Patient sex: M
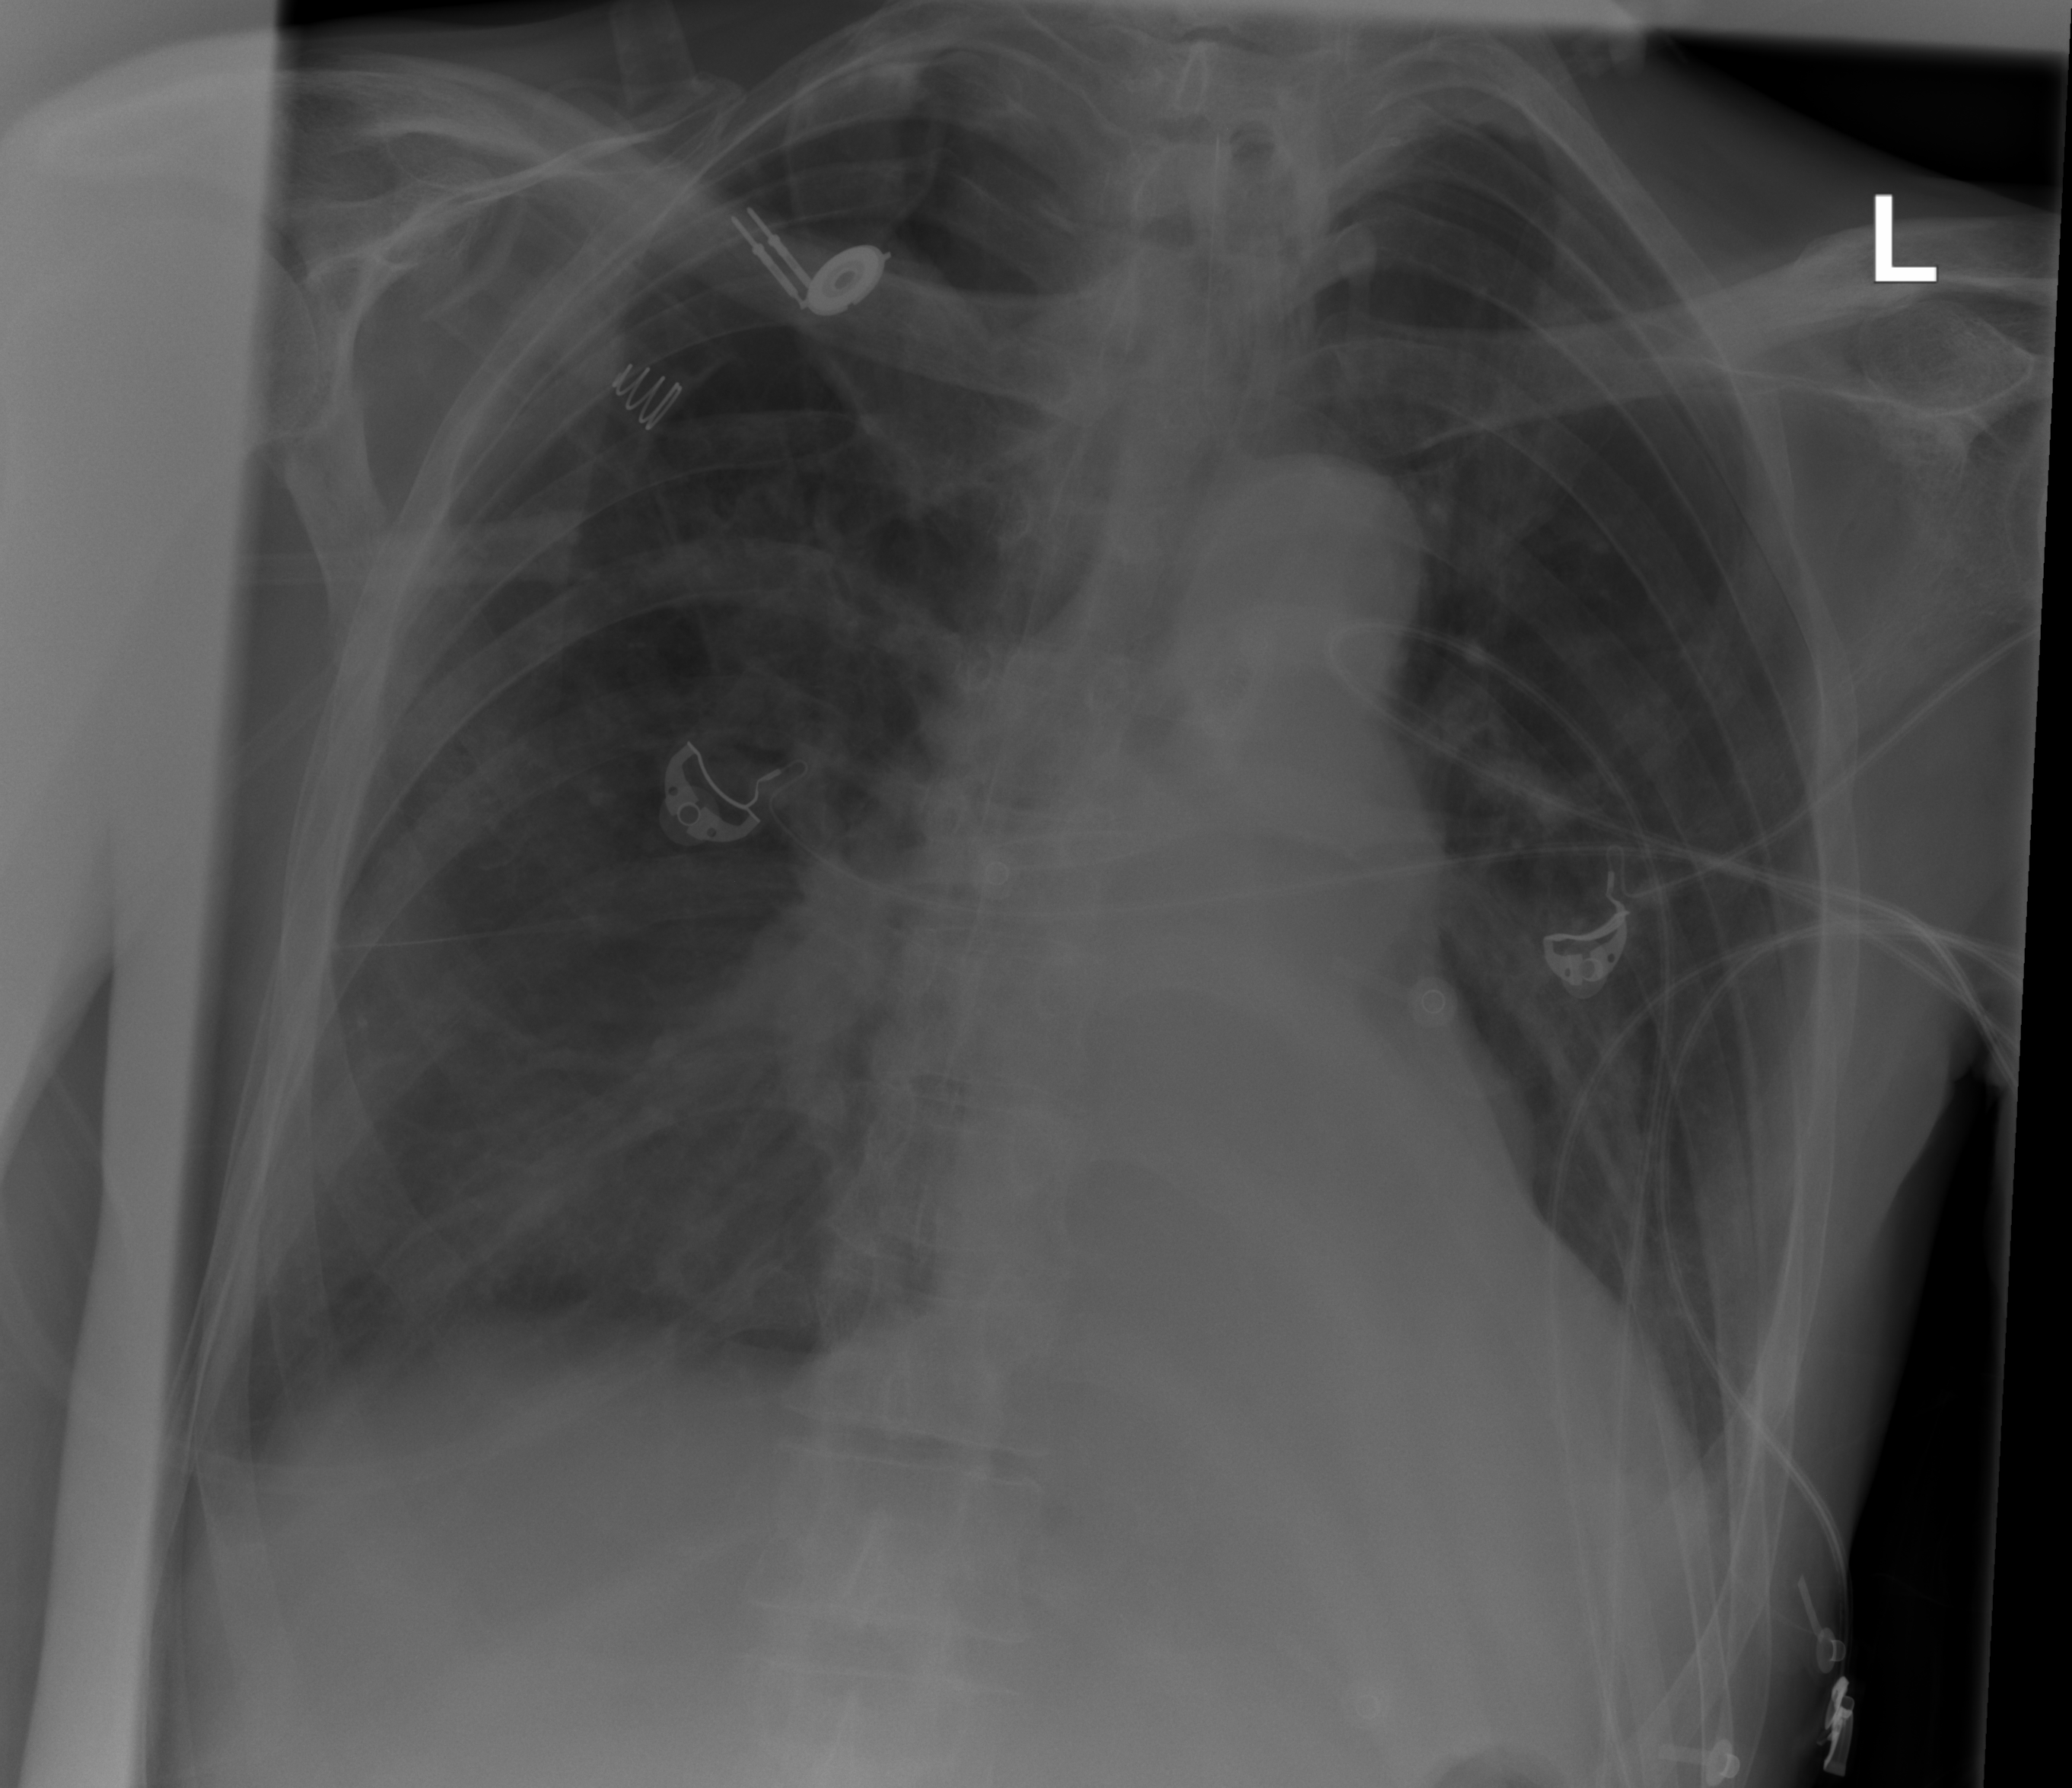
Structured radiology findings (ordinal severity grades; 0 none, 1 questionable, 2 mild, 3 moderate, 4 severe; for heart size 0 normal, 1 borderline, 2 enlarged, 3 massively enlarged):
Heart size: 2
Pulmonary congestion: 1
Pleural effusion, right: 1
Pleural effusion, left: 1
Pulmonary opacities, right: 0
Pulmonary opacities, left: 0
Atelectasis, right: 2
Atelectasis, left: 2